Question: I'm trying to center a time inside a div. I know I am controlling it with inline css. Can do either I suppose.
Basically just trying to align text align in middle of div - vertical-align: middle; - did not work. Image is current look - u can see it is off...

Thoughts?
'''
<div style="top: 50%; position: relative; font-family: Verdana; font-size: 10pt; color: green; height: 30px; border-top:1px solid ##000;">
7:45 am
</div>
'''
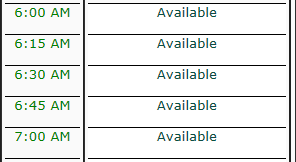
Answer: Add 'line-height' style equal to 'height':
'''
div {
font-family: Verdana; font-size: 10pt;
color: green;
height: 60px;
line-height: 60px;
border:1px solid #000;
text-align: center;
width: 100px;
}
'''
'''
<div>7:45 am</div>
'''